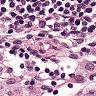
Metastatic tissue present: no